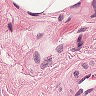
Metastatic tissue present: no